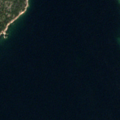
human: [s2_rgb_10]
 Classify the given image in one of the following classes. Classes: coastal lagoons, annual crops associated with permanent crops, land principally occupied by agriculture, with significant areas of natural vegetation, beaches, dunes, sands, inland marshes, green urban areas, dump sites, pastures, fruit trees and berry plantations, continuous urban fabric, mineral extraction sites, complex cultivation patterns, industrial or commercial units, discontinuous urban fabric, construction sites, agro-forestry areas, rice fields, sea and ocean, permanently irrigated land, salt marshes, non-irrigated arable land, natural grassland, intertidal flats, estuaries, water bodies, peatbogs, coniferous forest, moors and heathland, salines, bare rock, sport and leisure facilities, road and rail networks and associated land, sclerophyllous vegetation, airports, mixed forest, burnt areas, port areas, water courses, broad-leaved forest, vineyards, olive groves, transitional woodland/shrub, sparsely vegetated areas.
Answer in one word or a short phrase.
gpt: mixed forest, sea and ocean